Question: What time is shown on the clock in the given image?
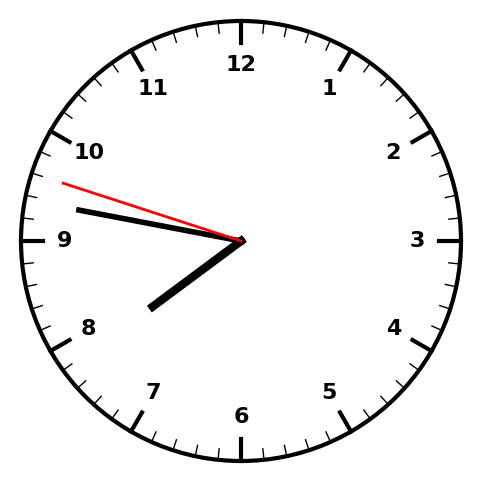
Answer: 07:46:48